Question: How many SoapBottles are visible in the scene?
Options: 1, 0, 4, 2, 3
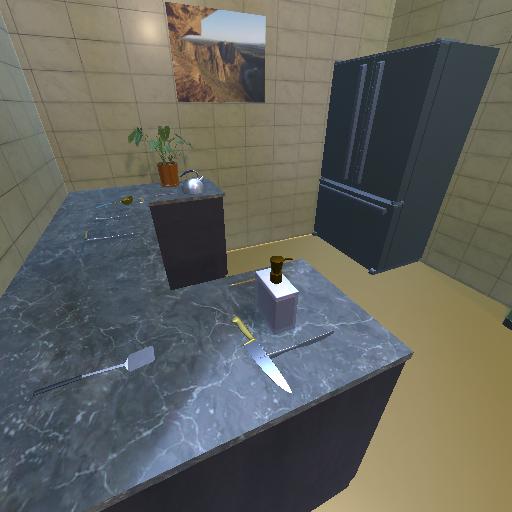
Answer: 1